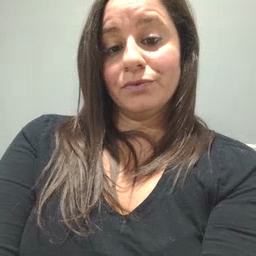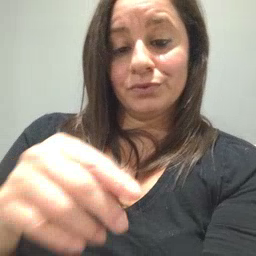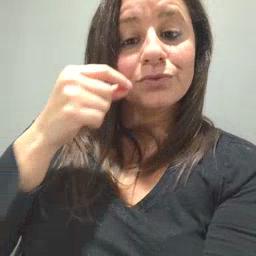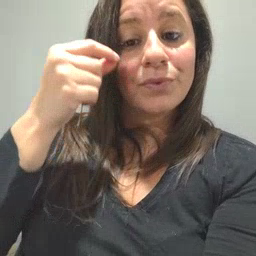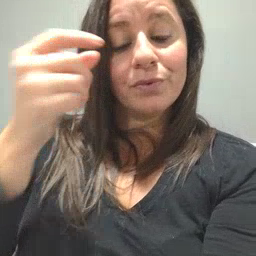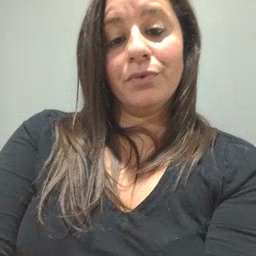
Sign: store